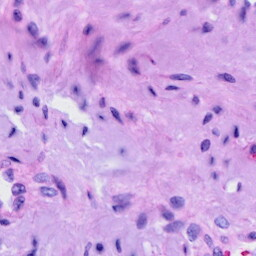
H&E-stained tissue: Cervix